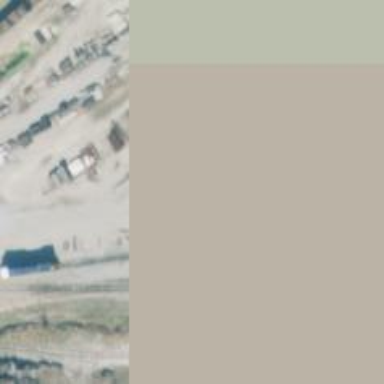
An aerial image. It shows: Abandoned railway yard is depicted.